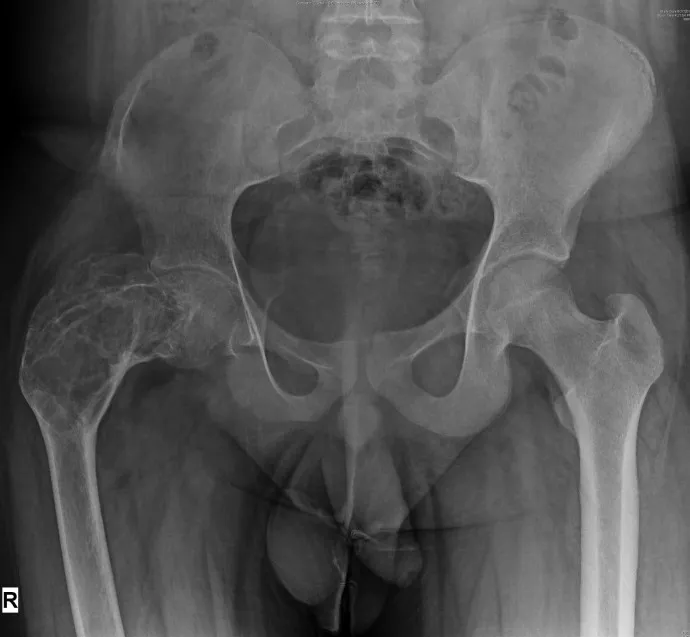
Anteroposterior X-rays of the pelvis with both hips showing large, well-defined, expansile lytic lesion in the metaphysis of the proximal femur with a breach in the lateral cortex.
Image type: radiology (x_ray)